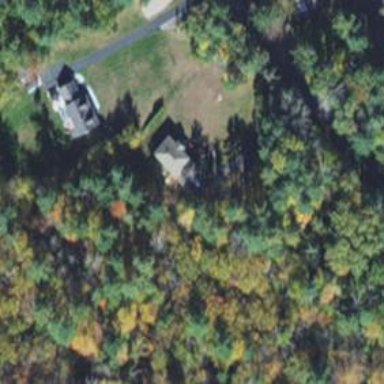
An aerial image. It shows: Driveway.